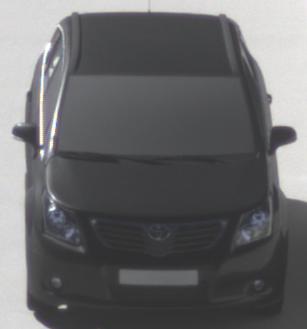
Make: Toyota
Model: Avensis 1.6
Detailed model: Avensis (T27) Notch Back
Model produced from: 2009/01
Model produced until: 2010/08
Doors: 4
Color: black
Road condition: dry road
Daytime: morning or afternoon
Contrast: high contrast